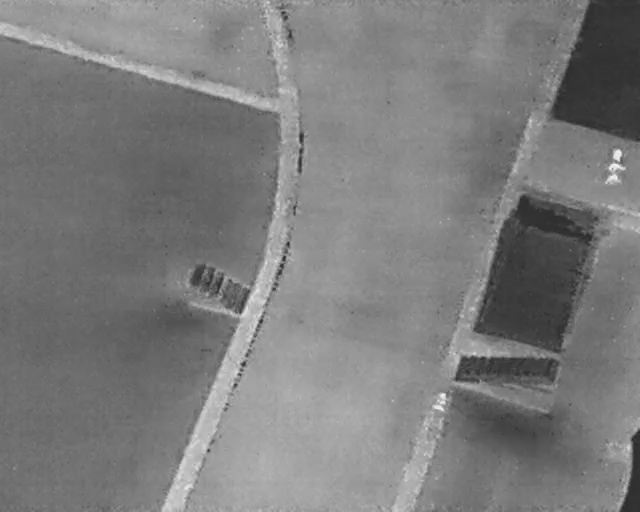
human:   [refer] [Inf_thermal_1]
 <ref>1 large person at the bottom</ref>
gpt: <box>[[66, 76, 70, 80, 7]]</box>